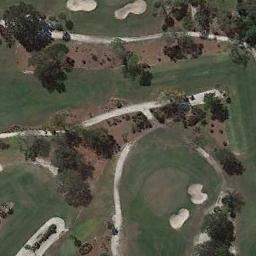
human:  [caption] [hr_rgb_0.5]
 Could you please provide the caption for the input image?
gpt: The golf course has a putting green, Some fairways, Roads, Barrier trees and sandpits .

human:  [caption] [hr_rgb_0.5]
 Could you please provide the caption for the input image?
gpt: Several winding paths lead to different sand bunkers .

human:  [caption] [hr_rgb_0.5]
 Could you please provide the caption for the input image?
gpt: There are a few bunkers and a few paths on the large green lawn on the golf course and many trees .

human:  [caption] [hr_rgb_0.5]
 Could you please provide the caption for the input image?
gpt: There are several roads on the golf course .

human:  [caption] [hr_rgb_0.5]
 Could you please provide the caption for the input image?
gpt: There are some bunkers and trees on the golf course .